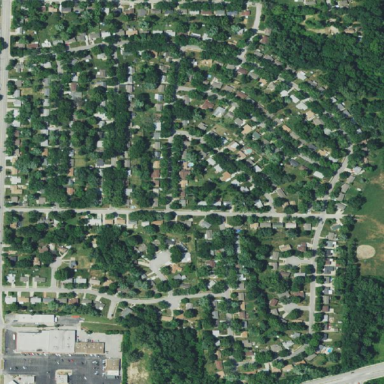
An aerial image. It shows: Single-family residential area.